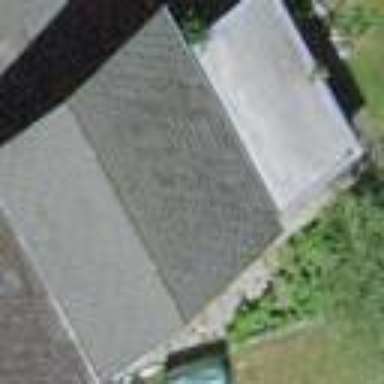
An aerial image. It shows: Garage building.